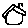
Label: house